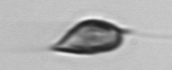
Label: Prorocentrum_triestinum